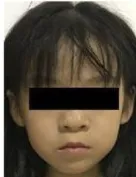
Clinical findings of family 2. (B-F) Proband and onychodystrophy. Absent fingernails on the first- and fifth-digits hypoplastic fingernails. Toenails are totally absent. Hand and foot X-rays show normal phalanx development.
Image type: medical_photograph (other_medical_photograph)